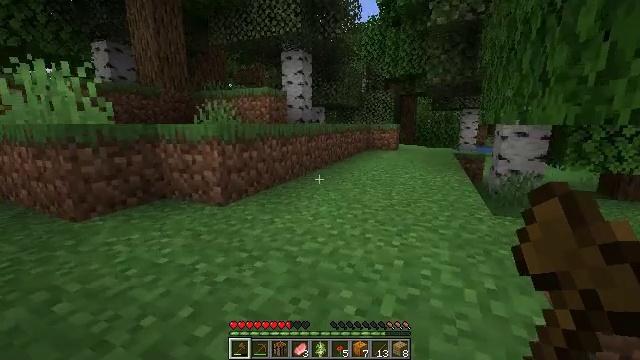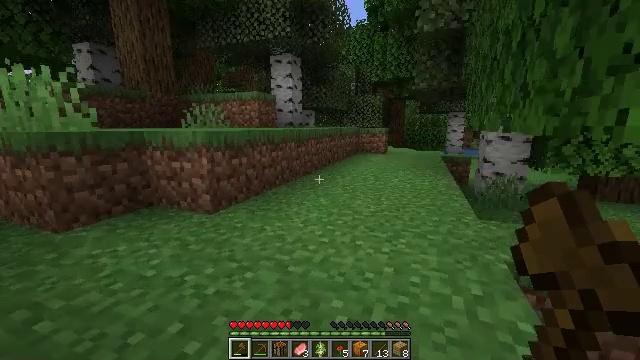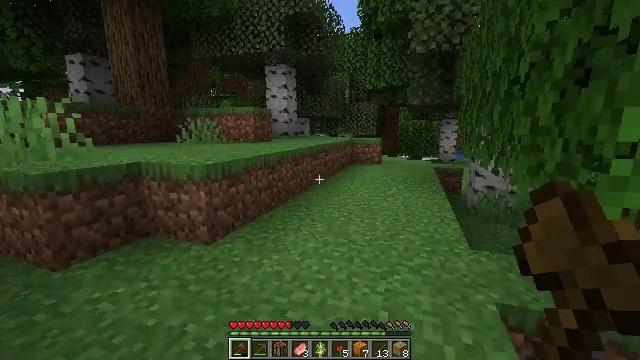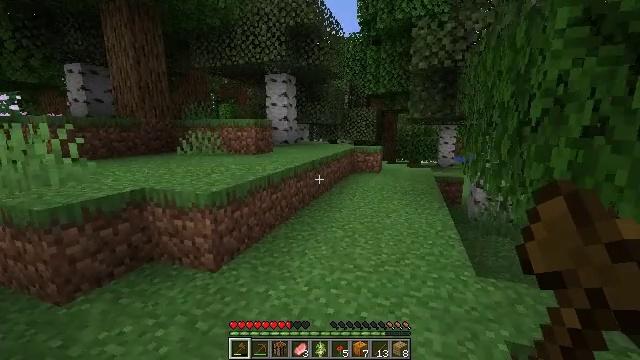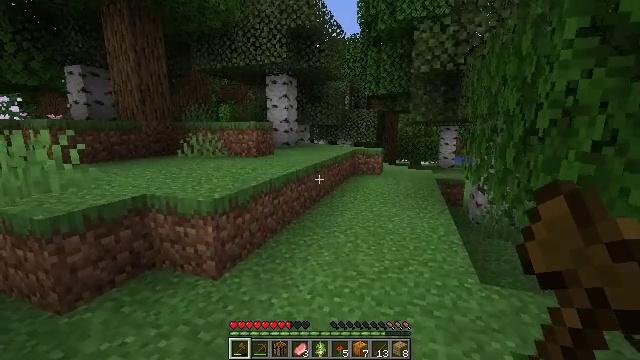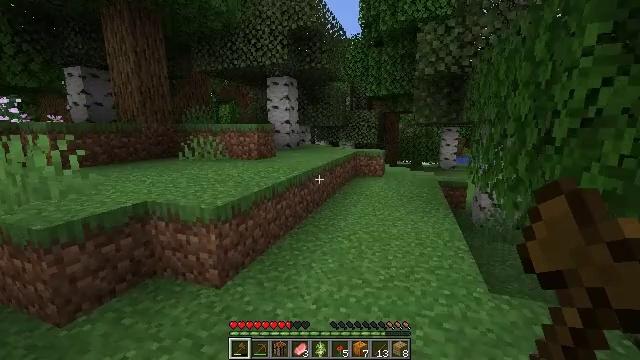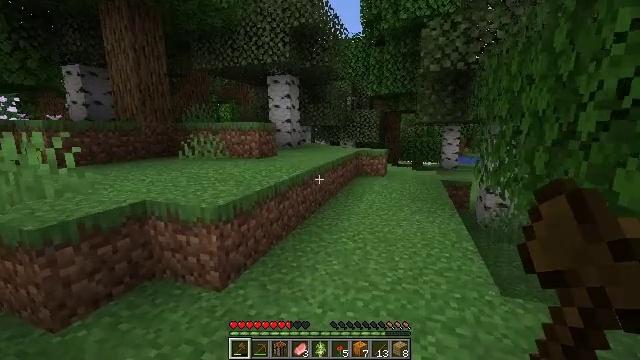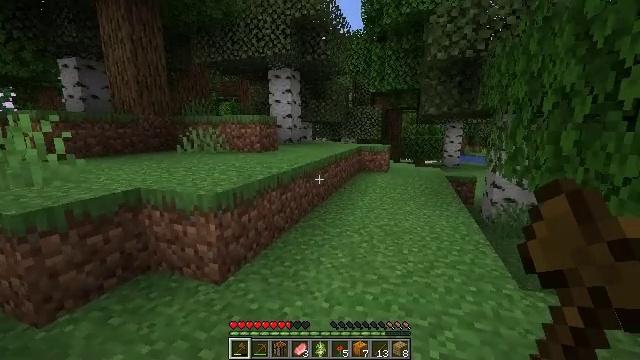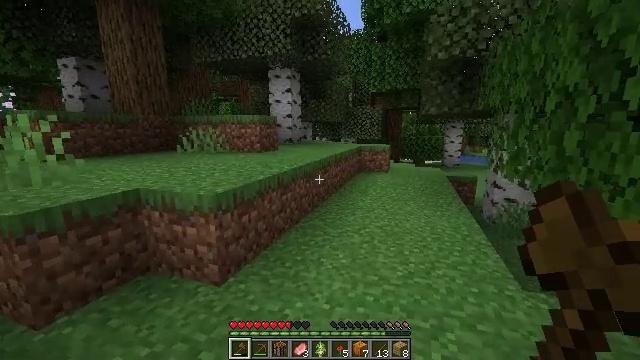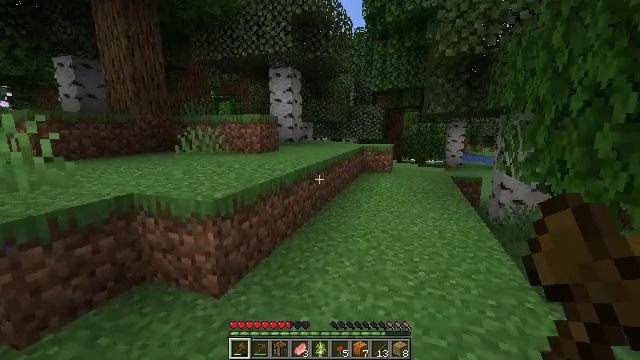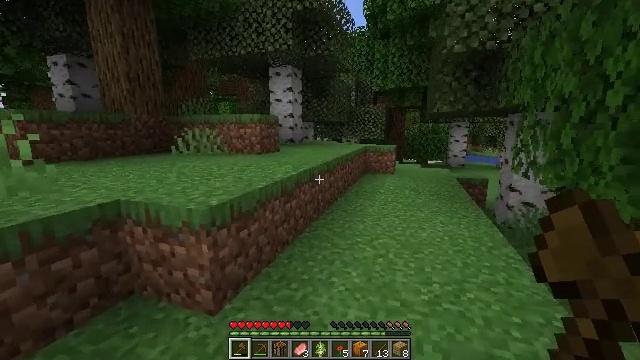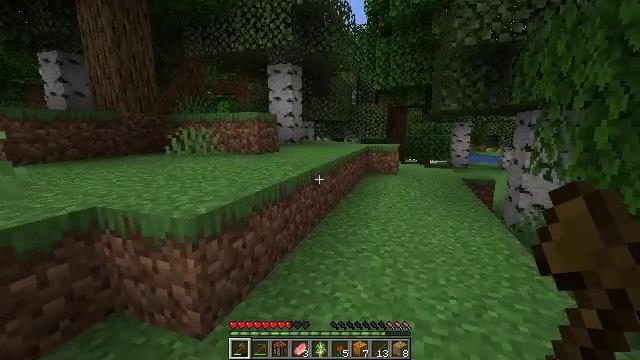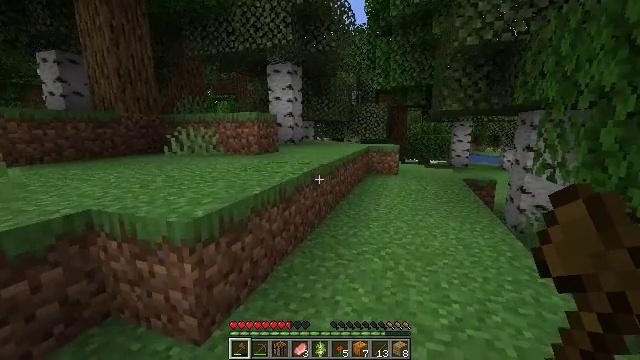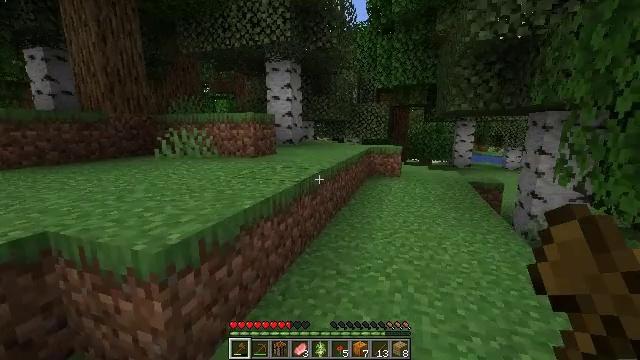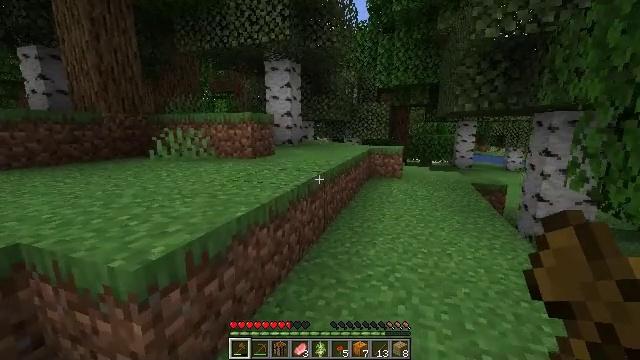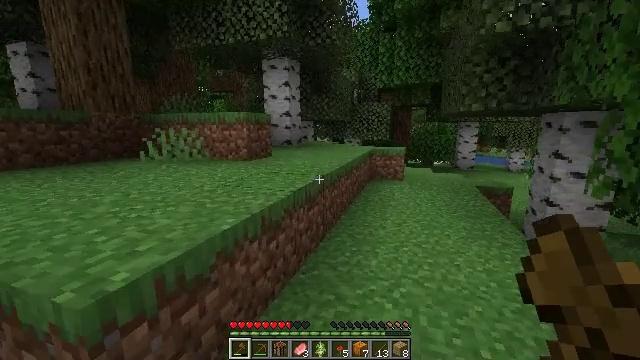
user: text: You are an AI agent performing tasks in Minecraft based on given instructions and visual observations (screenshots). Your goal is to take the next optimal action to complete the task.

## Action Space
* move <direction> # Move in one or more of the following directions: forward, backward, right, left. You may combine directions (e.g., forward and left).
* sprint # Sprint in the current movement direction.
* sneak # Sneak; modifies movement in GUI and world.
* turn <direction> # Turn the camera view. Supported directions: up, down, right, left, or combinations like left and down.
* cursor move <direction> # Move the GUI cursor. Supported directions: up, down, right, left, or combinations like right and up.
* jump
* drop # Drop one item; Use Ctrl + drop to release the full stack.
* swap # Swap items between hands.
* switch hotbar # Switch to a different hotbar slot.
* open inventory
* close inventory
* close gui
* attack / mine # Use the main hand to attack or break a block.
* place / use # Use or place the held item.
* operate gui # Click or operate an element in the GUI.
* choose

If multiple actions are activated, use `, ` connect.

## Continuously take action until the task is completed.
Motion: motion action
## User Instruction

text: Gather the peony by left-clicking.
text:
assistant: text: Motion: move forward, turn right, jump
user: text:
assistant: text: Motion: move forward, turn right
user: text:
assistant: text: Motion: move forward
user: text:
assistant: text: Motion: move forward
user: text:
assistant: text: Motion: move forward, jump
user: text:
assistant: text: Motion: move forward, jump
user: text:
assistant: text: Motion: move forward, jump
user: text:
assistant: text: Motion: move forward
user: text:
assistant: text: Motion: move forward
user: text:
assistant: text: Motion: move forward
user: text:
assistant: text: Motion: move forward
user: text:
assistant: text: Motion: move forward
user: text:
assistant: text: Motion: move forward
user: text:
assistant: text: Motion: move forward
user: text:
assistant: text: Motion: move forward
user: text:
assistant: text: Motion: move forward, turn right
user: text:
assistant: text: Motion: move forward, turn right
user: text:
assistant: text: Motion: move forward, jump
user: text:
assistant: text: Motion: move forward, jump
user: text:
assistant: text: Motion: move forward, jump
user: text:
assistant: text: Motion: move forward, jump
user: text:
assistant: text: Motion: move forward and move left
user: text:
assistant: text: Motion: move forward and move left
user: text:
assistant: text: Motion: move forward and move left
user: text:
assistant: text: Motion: move forward and move left
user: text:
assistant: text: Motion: move forward and move left
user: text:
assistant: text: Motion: move forward and move left, turn right
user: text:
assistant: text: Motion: move forward and move left, turn right
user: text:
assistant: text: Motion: move forward and move left
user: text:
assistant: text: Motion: move forward and move left